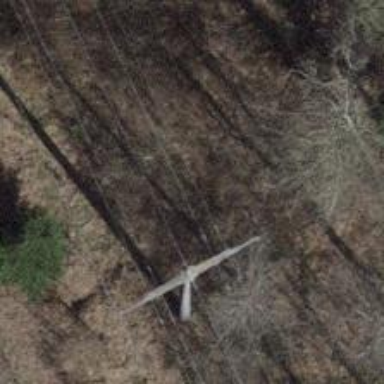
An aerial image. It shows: Concrete power pole.